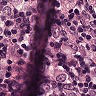
Metastatic tissue present: yes